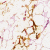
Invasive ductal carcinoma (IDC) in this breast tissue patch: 0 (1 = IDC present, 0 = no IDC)